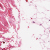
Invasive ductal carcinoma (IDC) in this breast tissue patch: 0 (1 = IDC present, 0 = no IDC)